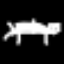
Label: bed